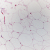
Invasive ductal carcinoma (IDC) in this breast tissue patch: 0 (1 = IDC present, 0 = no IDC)